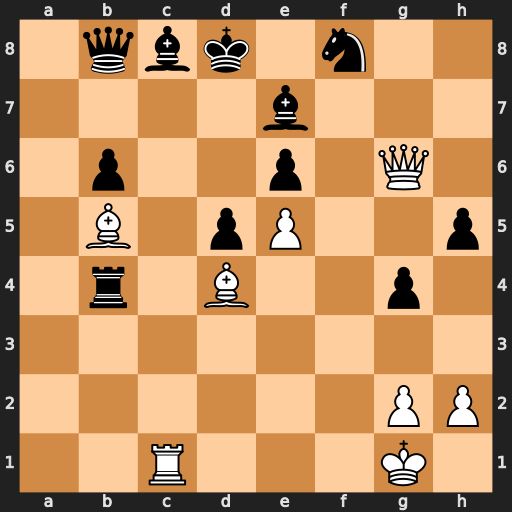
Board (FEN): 1qbk1n2/4b3/1p2p1Q1/1B1pP2p/1r1B2p1/8/6PP/2R3K1
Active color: w
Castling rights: -
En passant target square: -
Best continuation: Qe8#